Current action and preconditions to check: trajectory_clear

Your task: For each precondition in the list above, predict whether it will hold at this action.

Consider the current scene as observed from the mobile robot's camera, and analyze the predicted future states of all dynamic agents (e.g., people, animals, vehicles, or any moving entities) within the NEXT SECOND.

IMPORTANT: Only answer "very likely" if you are absolutely certain—based on strong, clear evidence—that a dynamic agent will violate the precondition in the predicted future state. Do NOT answer "very likely" for unlikely, ambiguous, or low-probability risks.

Ask yourself for each precondition: Is there a high probability, with clear and convincing evidence, that the predicted future states of any dynamic agent will interfere with the predicted future state of the currently executing action within the NEXT SECOND, causing that precondition to fail?

Assess the risk level based on these predictions. Use "likely" or "very likely" if motions create a clear risk of interference.

Use "neutral" or "improbable" if agents are nearby but their predicted paths are clearly diverging or non-conflicting.

Failure Risk Categories: "very improbable", "improbable", "neutral", "likely", "very likely"

Answer Format: Output ONLY the probability_of_failure value from these categories: "very improbable", "improbable", "neutral", "likely", "very likely"

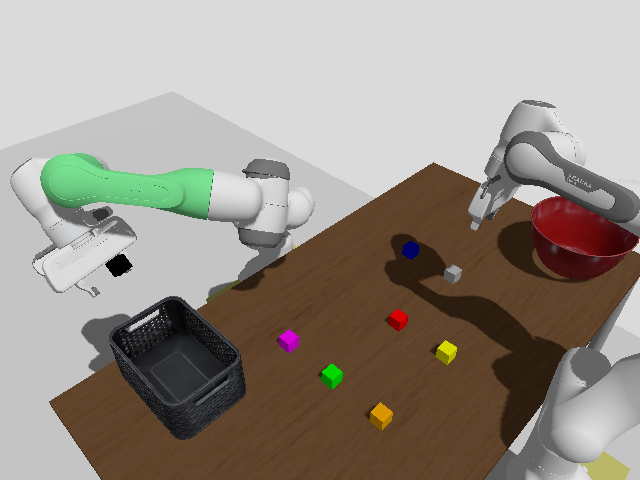

Answer: very improbable